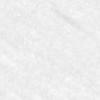
Label: no_change